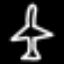
Label: airplane